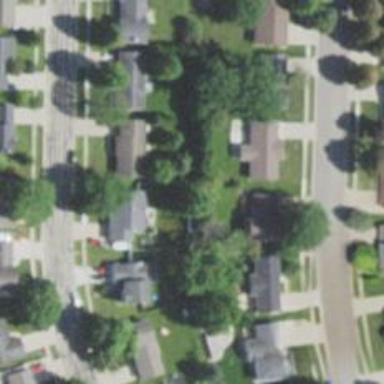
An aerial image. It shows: Neighborhood.